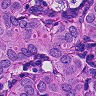
Metastatic tissue present: yes